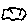
Label: cloud